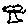
Label: tree